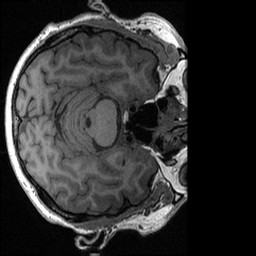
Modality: T1w
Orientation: axial
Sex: male
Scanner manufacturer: ge
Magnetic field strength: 3 T
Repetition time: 0.0064 s
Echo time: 0.00281 s